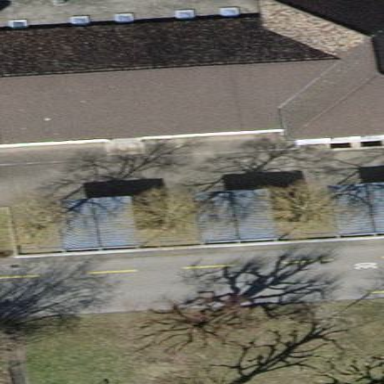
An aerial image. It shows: School building.